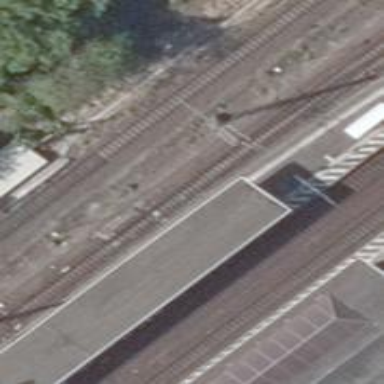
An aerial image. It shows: Railway switch.